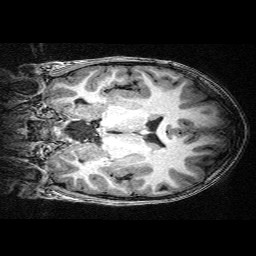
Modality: T1w
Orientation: coronal
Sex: male